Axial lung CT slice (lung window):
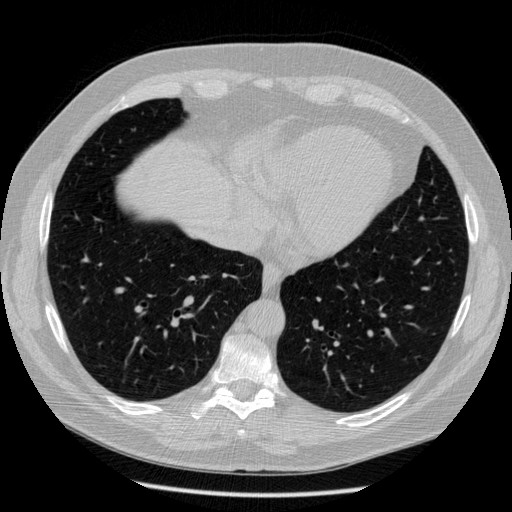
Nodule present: no